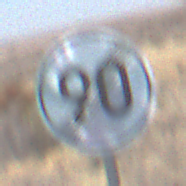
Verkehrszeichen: EndeGeschwindigkeit90
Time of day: Midday
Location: Outdoor (Nature)
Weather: Clear
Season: NotSpecified
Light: Natural